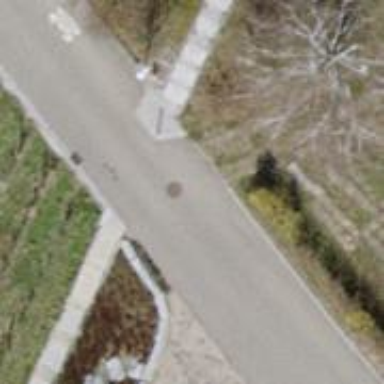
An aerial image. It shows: Unmarked road crossing.